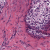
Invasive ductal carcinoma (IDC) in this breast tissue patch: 0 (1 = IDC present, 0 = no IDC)